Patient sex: M
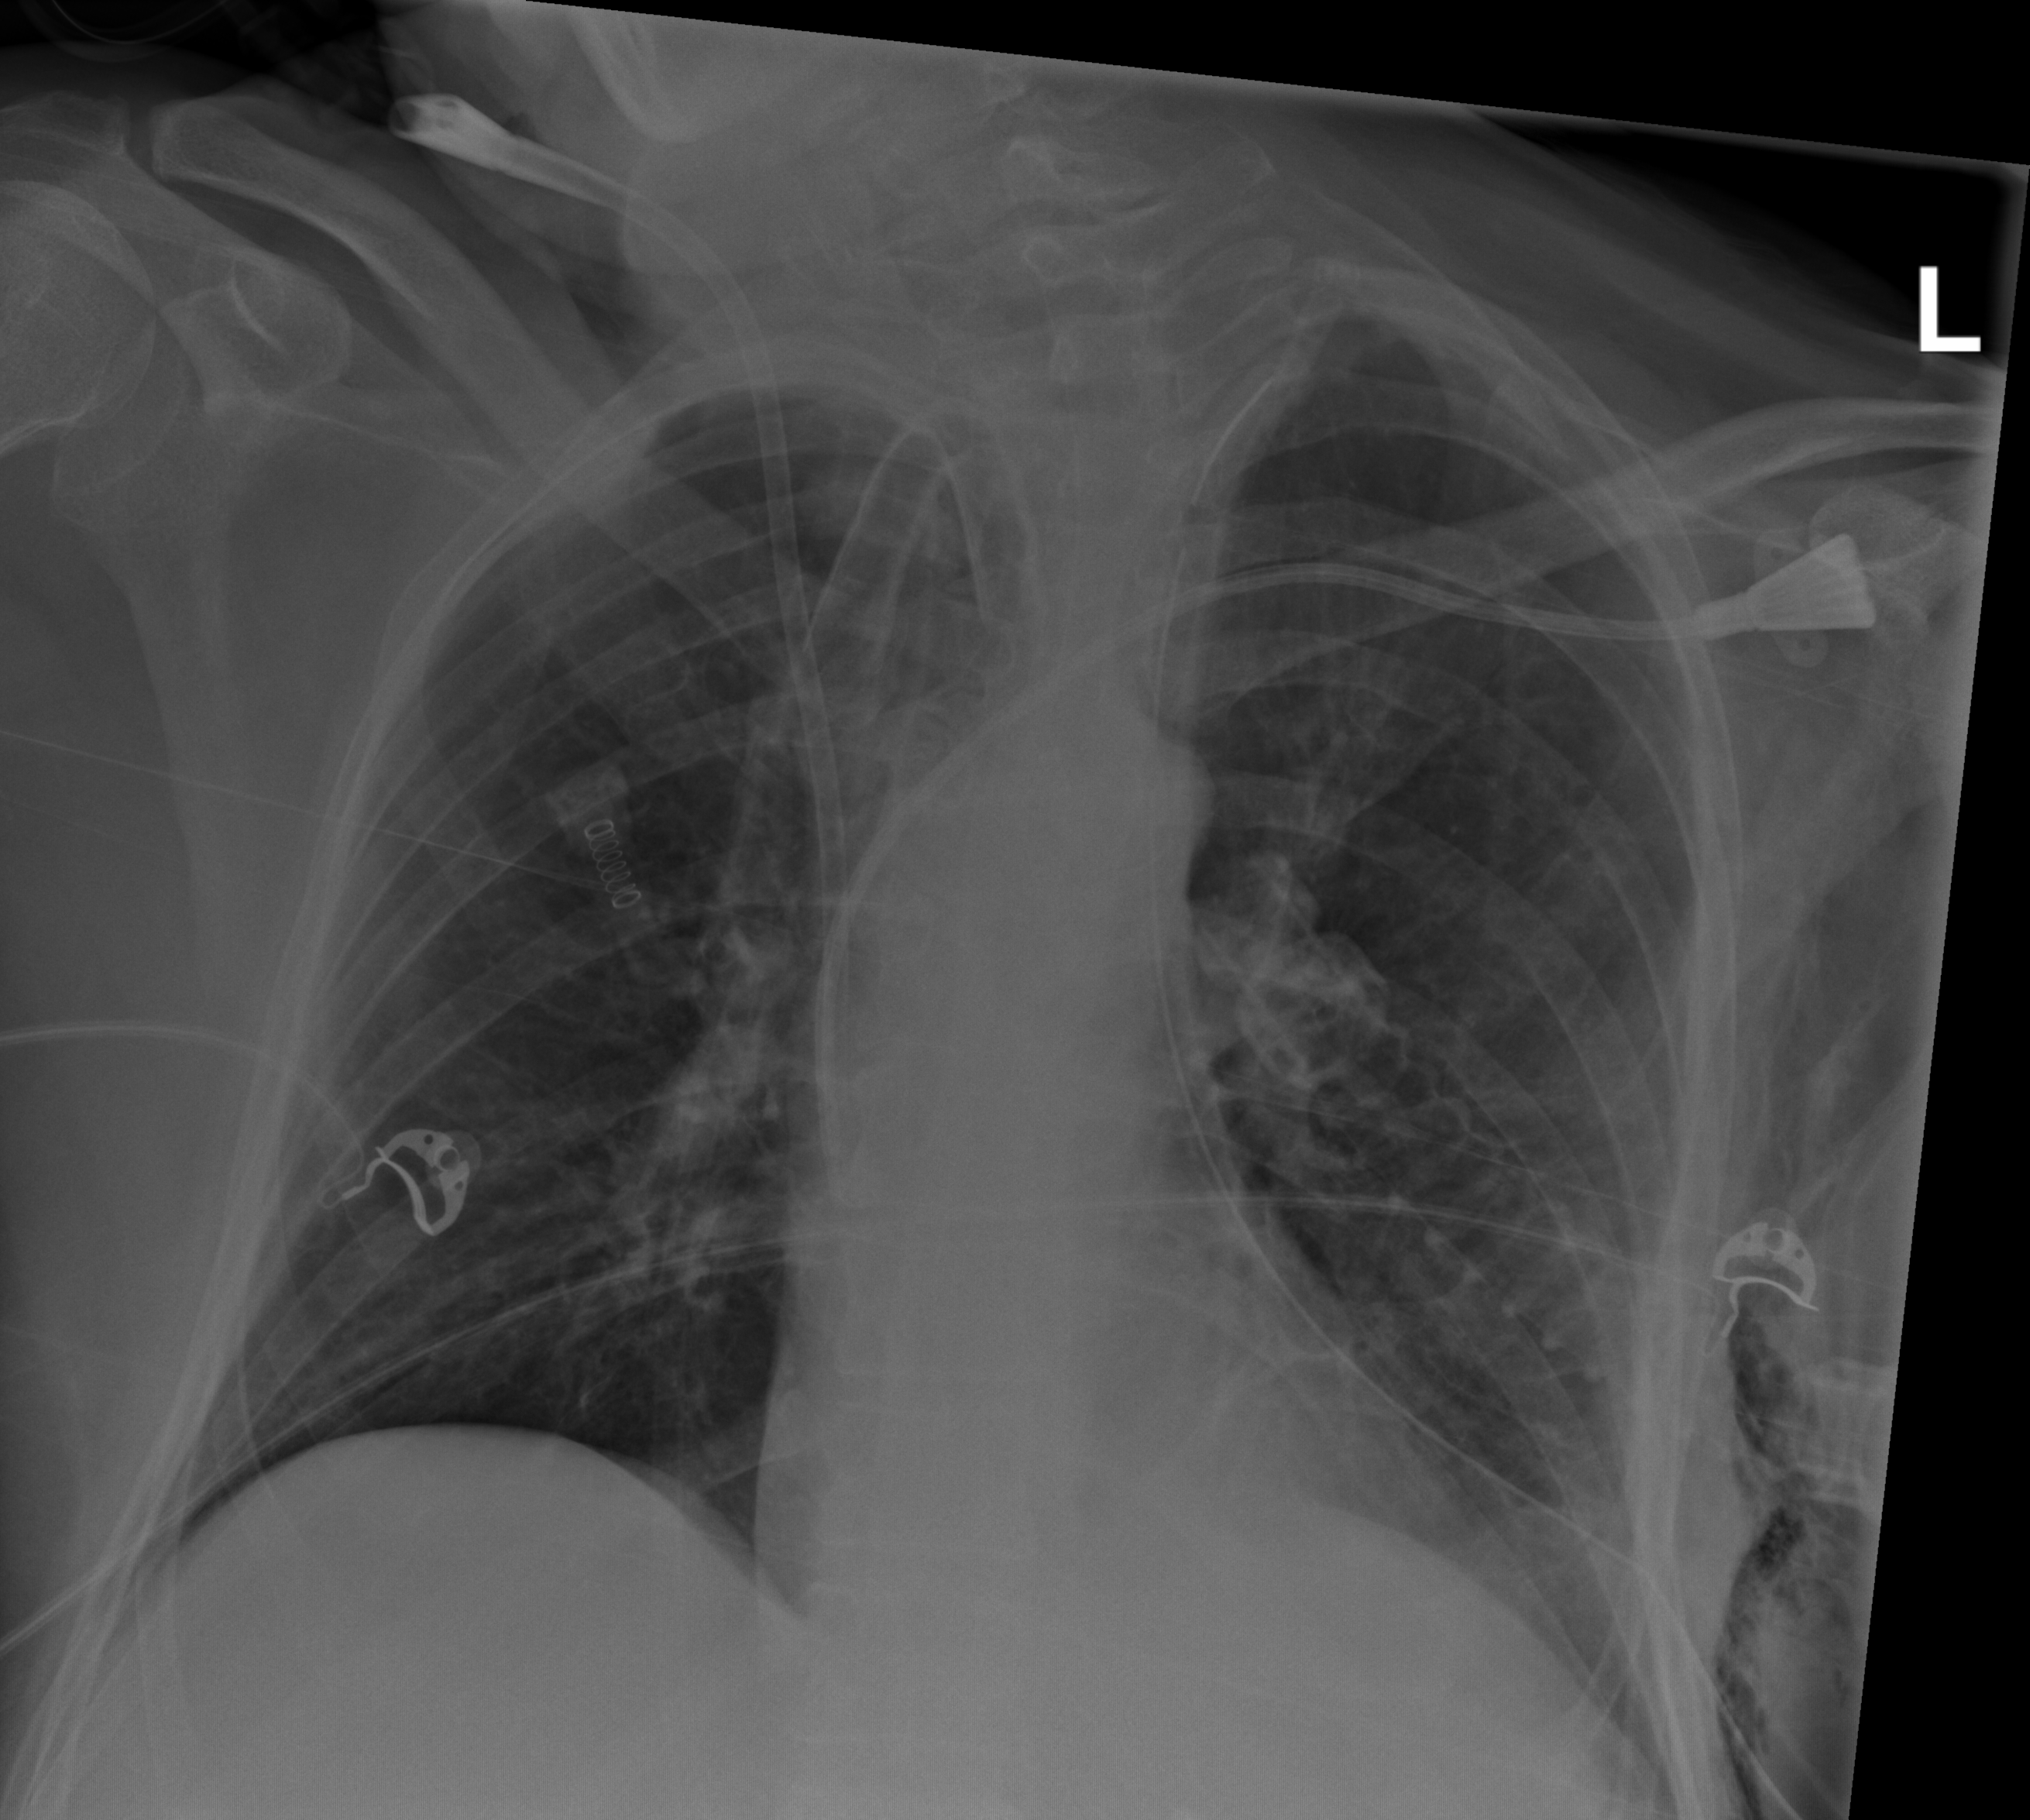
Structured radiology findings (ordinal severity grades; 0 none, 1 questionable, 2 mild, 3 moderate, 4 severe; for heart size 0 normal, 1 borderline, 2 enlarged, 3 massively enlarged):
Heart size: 0
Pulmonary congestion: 0
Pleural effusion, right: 0
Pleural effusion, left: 2
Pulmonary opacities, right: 0
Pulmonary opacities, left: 0
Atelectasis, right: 0
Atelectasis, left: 2